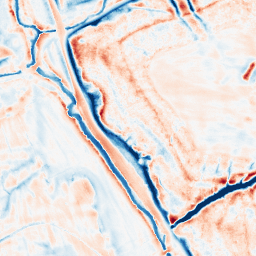
Category: edge_preserving
Decomposition family: bilateral
Decomposition parameters: d: 21
sigma_color: 75
sigma_space: 100
Upsampling method: bspline
Upsampling parameters: scale: 8
Upsampling scale: 8